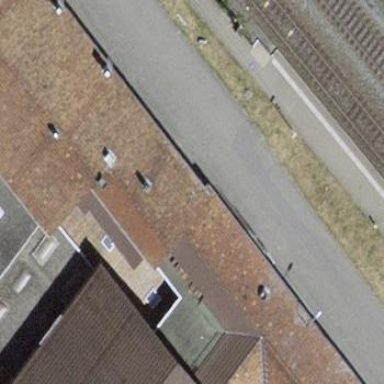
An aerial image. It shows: Building with gabled roof made of roof tiles.